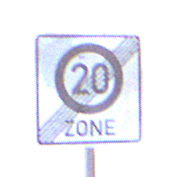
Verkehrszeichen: EndeZone20
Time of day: SunriseSunset
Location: Outdoor (Urban)
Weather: Clear
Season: NotSpecified
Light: Natural